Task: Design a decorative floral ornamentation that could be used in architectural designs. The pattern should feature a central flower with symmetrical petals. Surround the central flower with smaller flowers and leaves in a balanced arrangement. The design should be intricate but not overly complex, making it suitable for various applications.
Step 279:
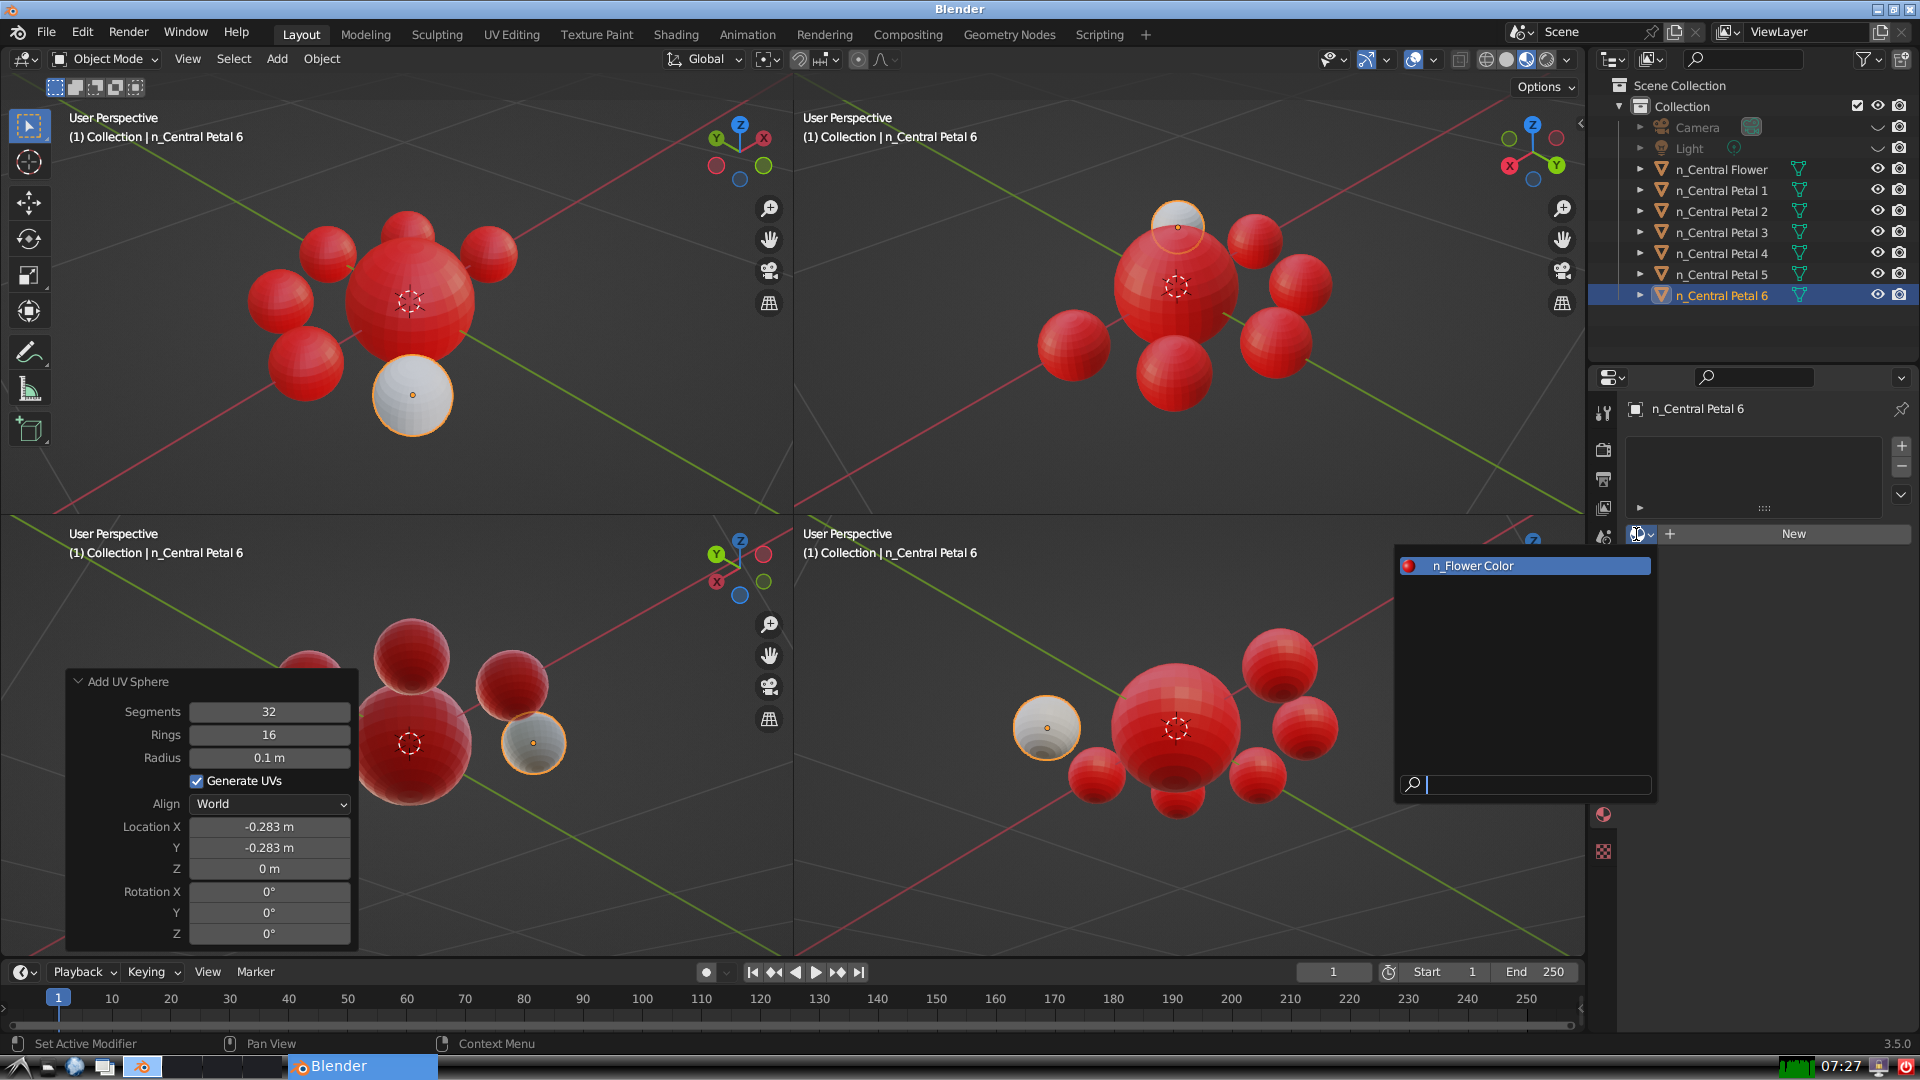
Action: input_text: n_Flower Color